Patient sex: F
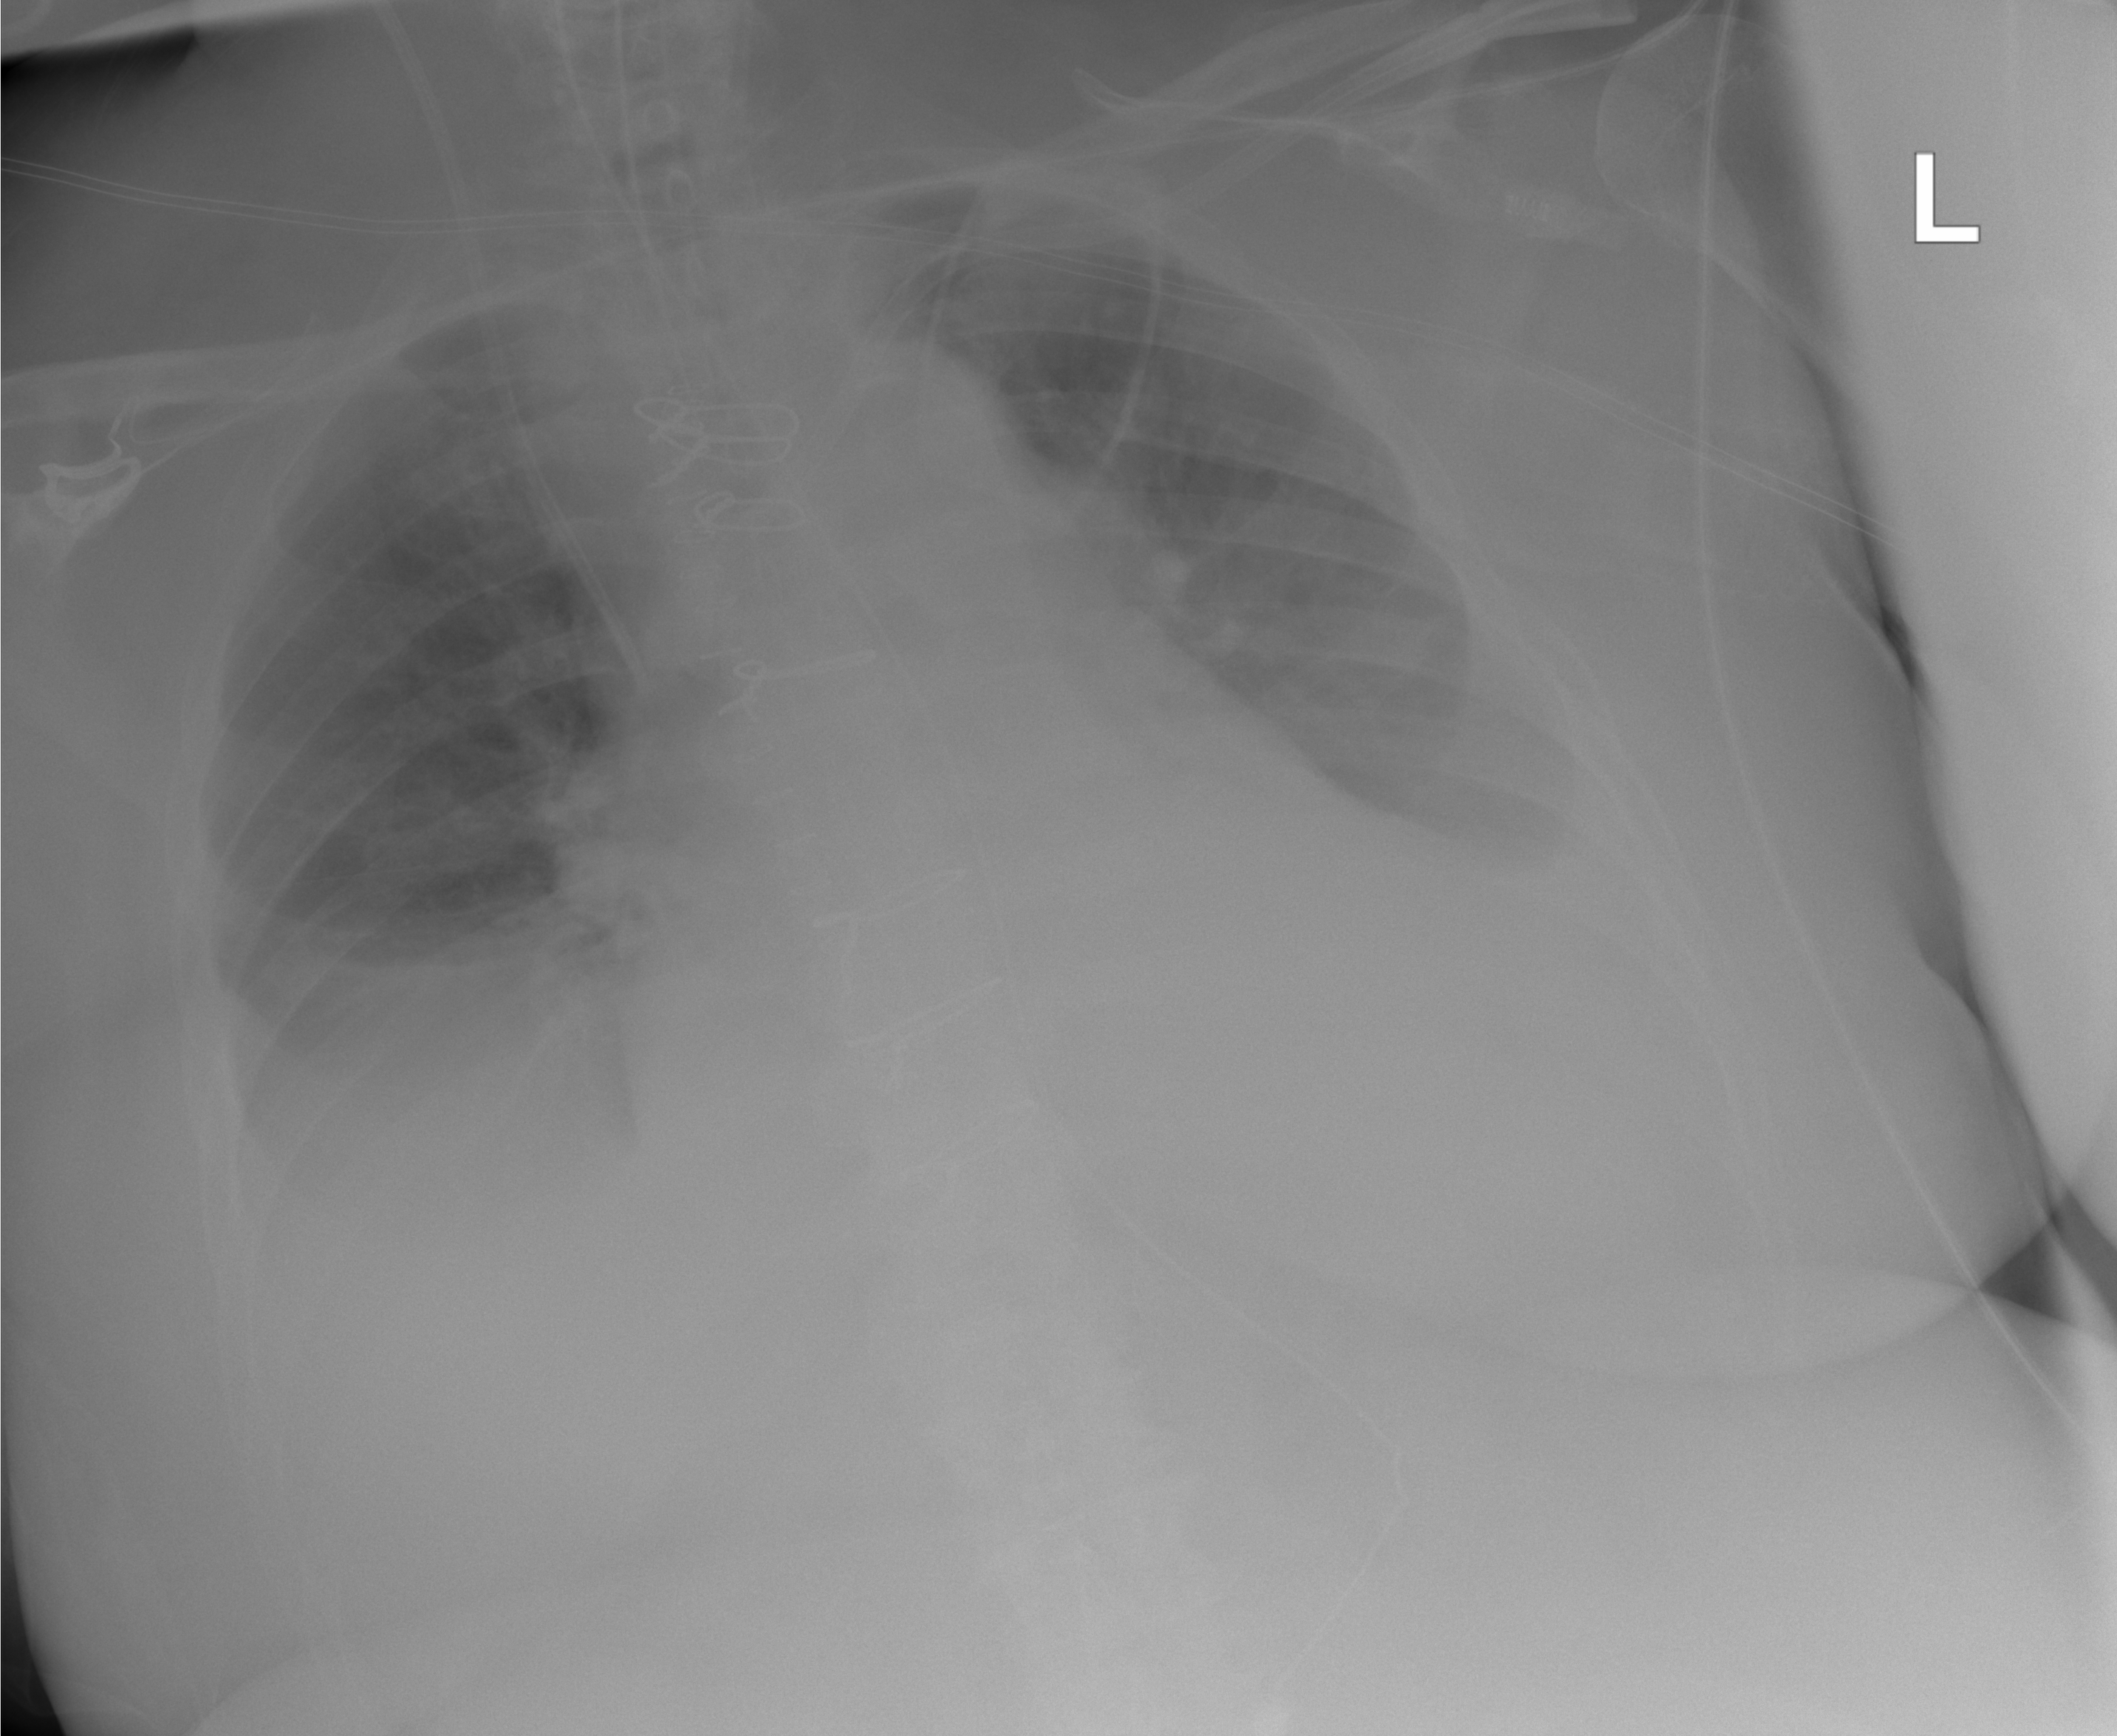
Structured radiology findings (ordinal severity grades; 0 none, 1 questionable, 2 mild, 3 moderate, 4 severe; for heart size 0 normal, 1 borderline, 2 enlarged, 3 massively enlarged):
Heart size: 2
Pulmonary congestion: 0
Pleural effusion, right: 2
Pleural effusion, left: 2
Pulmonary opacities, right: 0
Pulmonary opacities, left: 0
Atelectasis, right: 2
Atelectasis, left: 2